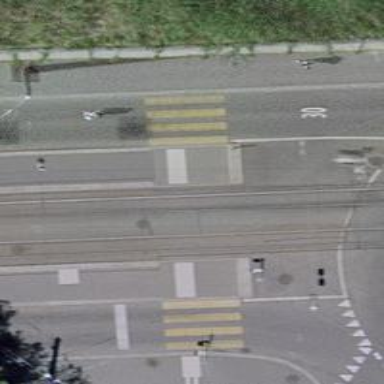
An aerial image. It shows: Kerb barrier.